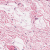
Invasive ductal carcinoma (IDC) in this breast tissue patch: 0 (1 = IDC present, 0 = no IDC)